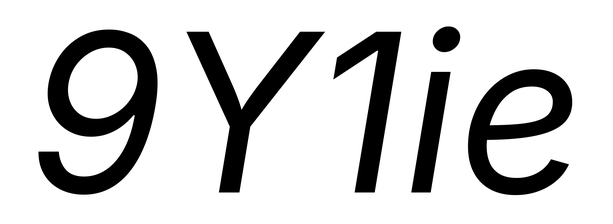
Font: Inter-Italic_Italic